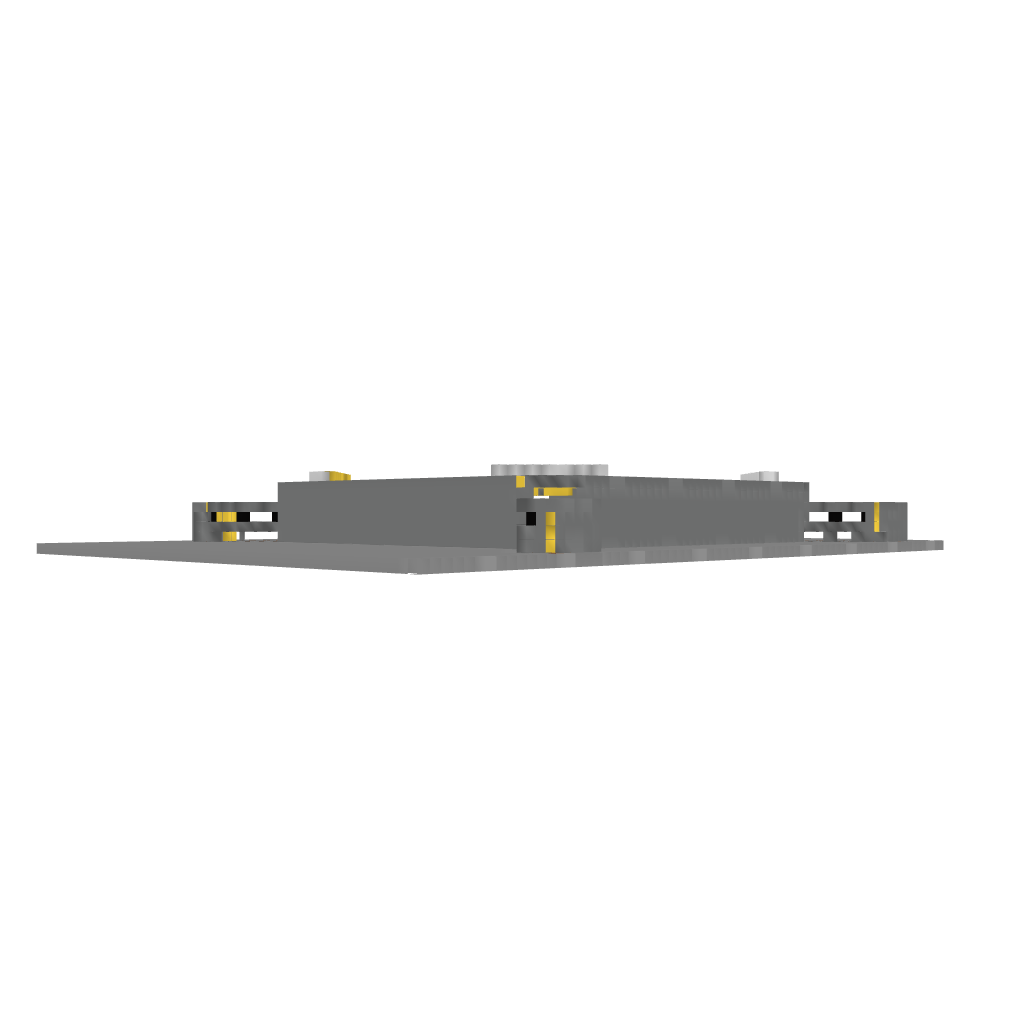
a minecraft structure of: My Spawn